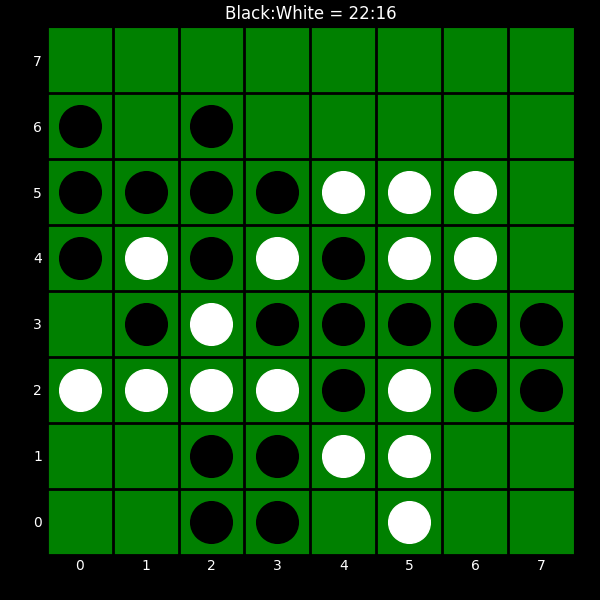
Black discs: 22
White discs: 16